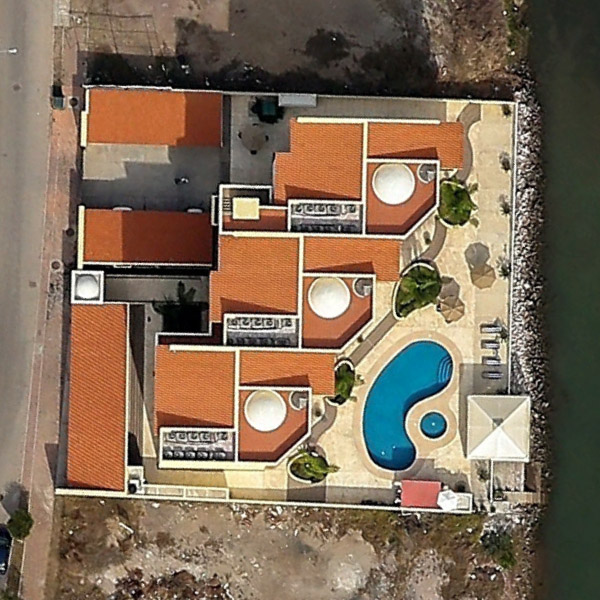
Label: Resort